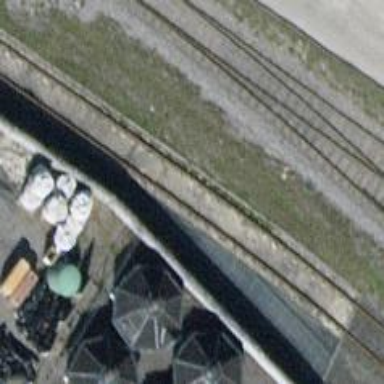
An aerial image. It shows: Single-track spur railway line.